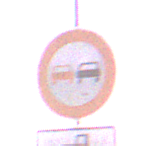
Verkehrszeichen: Ueberholverbot
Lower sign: SonstigeOderMehrspurigeFahrzeuge1
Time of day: Dawn
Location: Outdoor (RoadRail)
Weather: Clear
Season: NotSpecified
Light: Natural